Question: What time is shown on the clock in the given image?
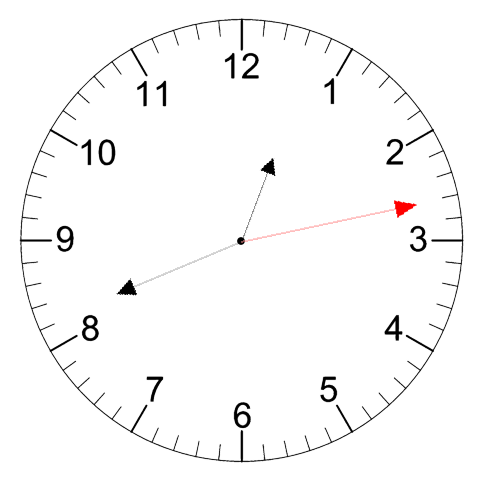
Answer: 12:41:13